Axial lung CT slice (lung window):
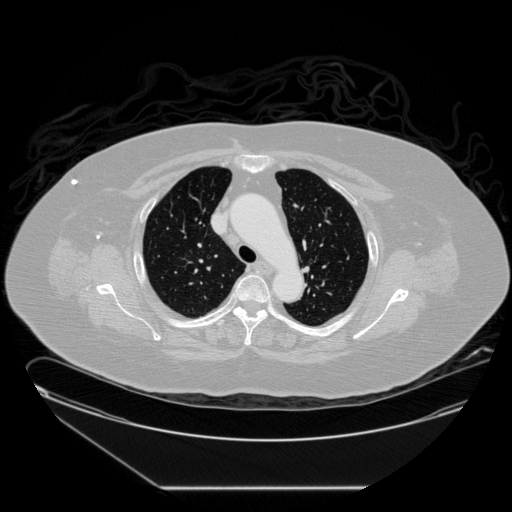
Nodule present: no